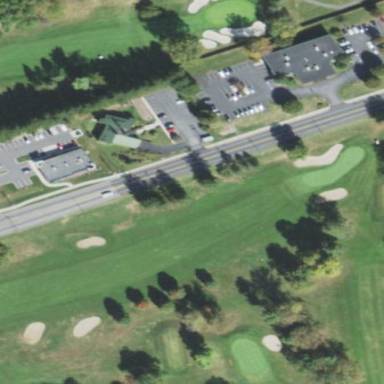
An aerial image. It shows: Well-maintained grass fairway on golf course.